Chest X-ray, PA view. Patient: 8 years old, sex M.
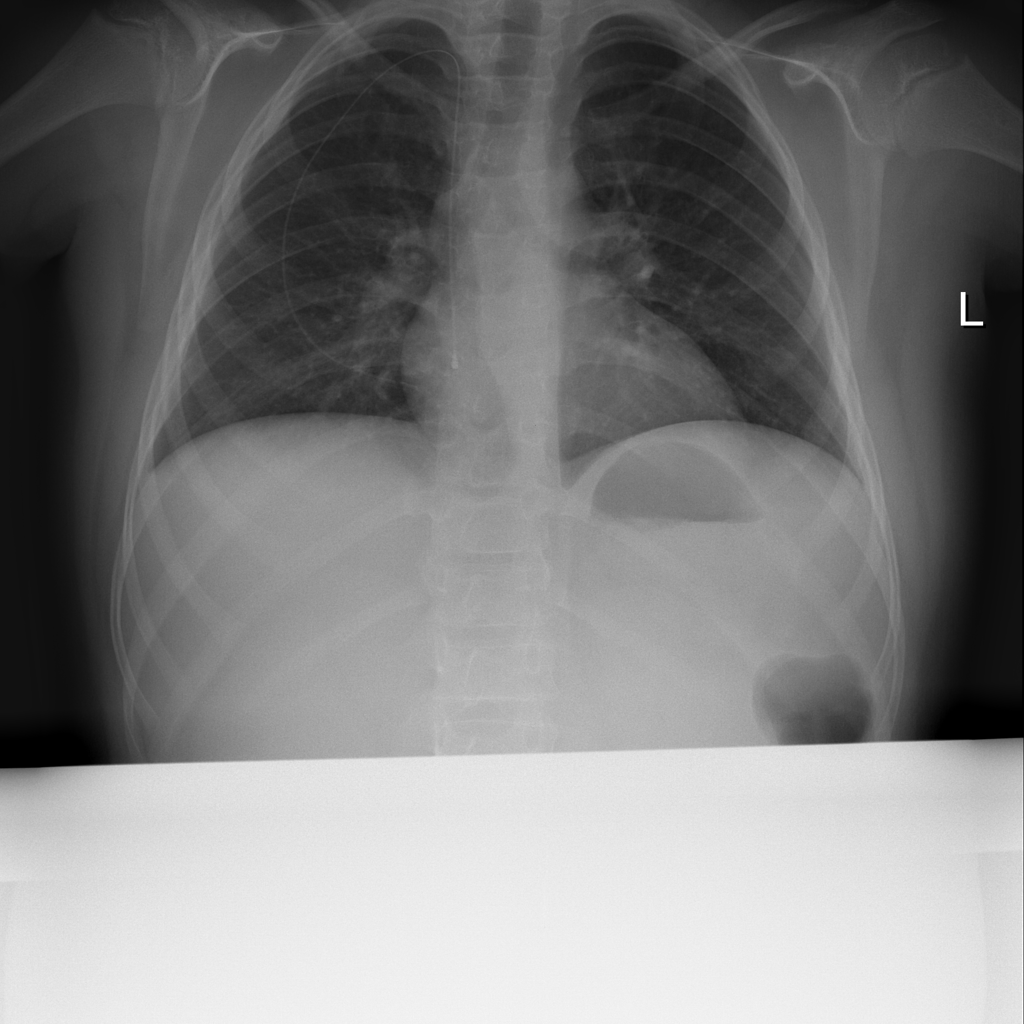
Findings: No Finding